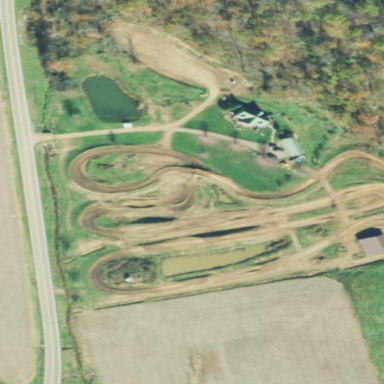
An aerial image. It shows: Motocross pitch for leisure land sports.